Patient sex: M
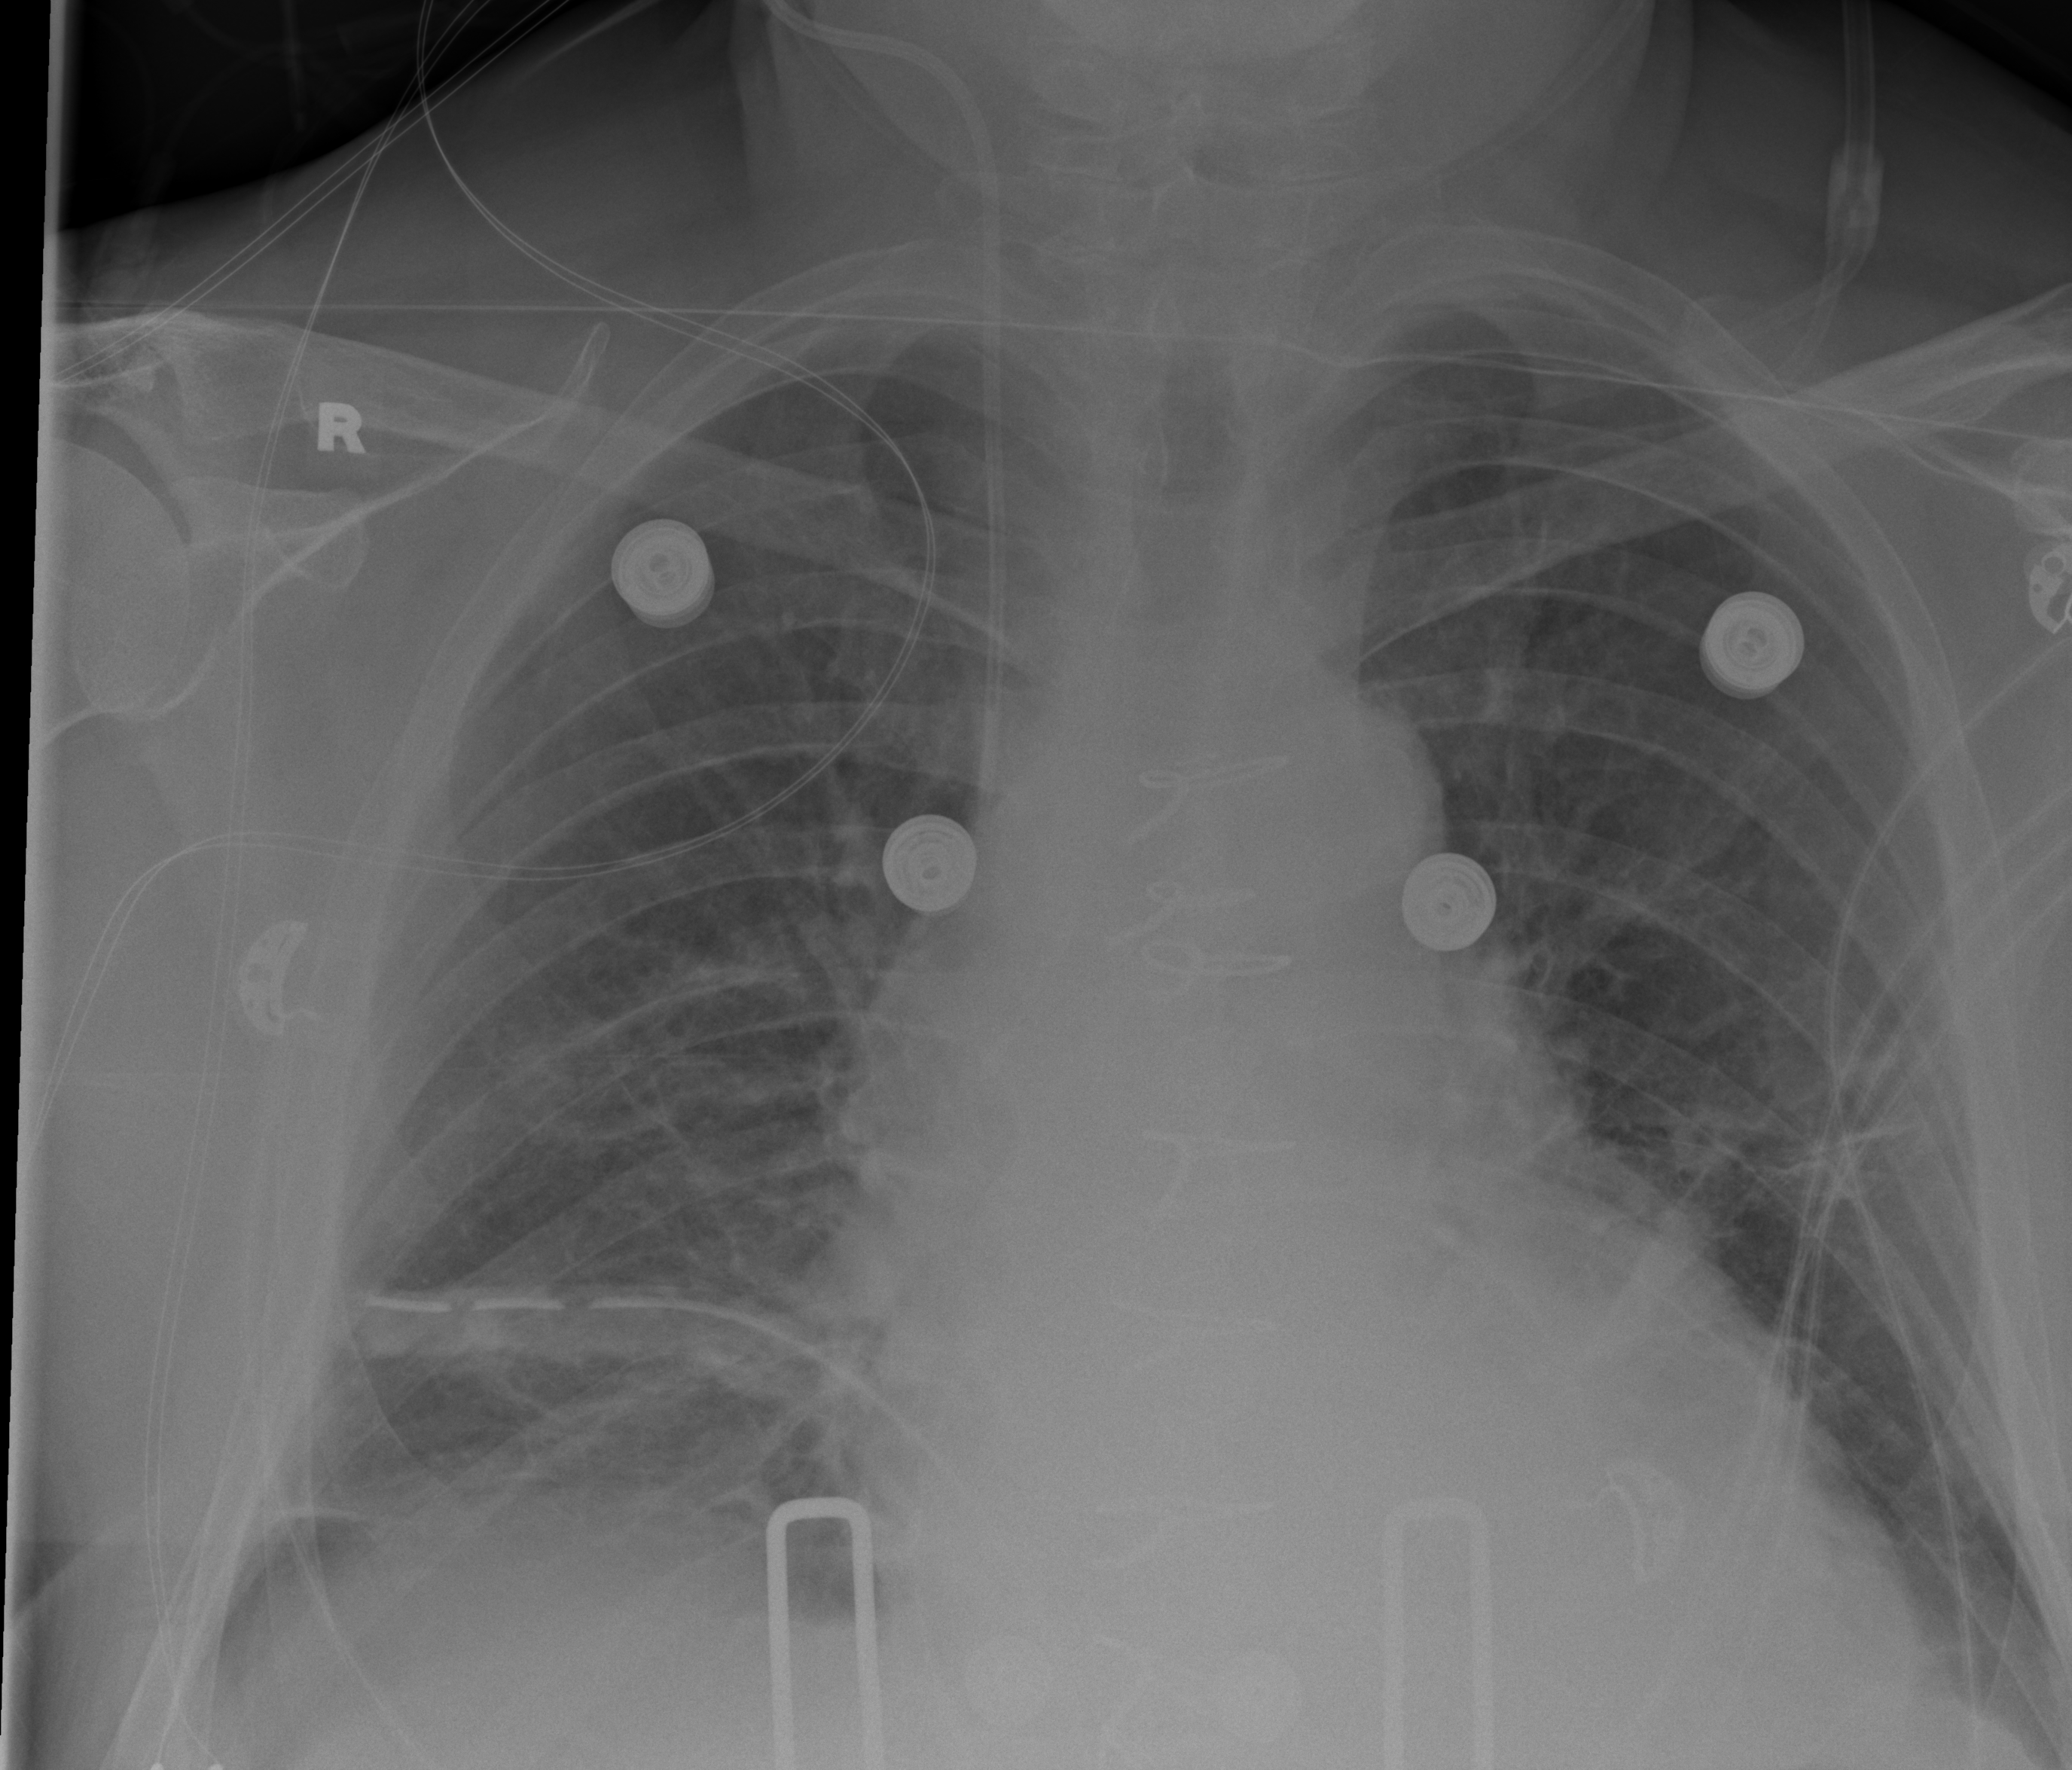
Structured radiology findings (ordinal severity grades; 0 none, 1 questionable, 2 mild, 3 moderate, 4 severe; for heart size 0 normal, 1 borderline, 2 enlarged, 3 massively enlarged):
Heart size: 2
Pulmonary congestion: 2
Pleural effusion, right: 2
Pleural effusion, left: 2
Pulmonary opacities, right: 0
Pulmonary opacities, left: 0
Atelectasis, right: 3
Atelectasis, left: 2